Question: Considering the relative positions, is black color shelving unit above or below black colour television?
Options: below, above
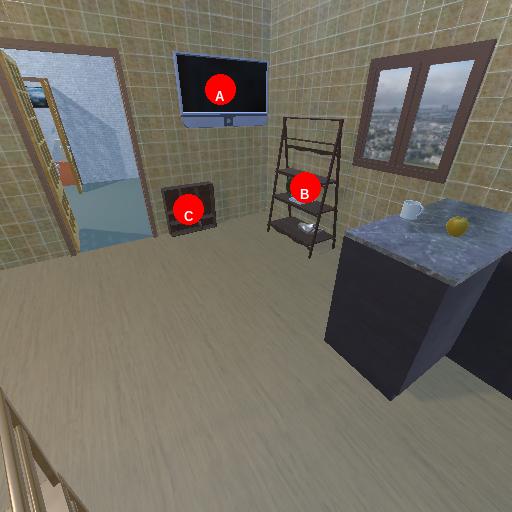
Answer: below